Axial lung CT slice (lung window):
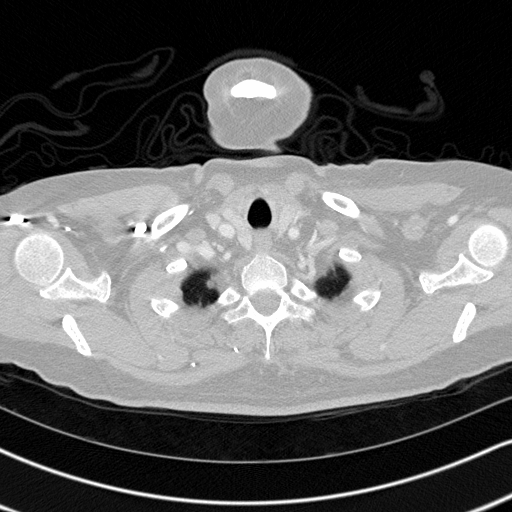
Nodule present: no